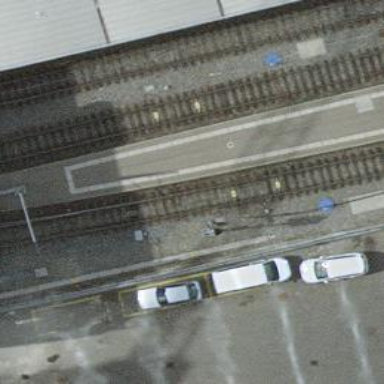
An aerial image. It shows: Rail siding with electrified contact lines.